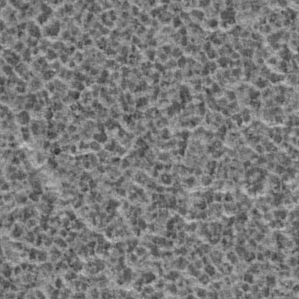
Label: frost